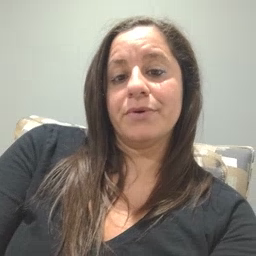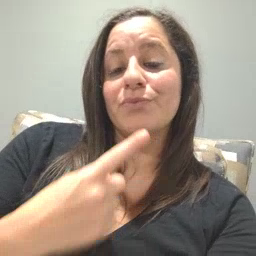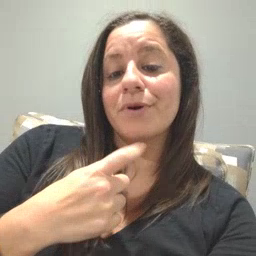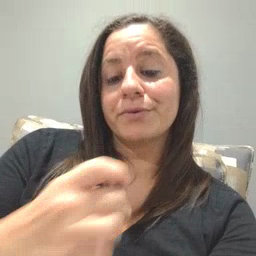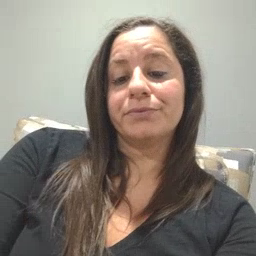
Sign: red